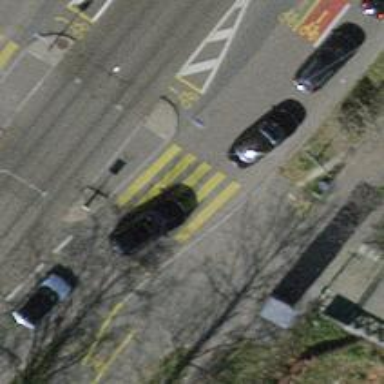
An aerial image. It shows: Kerb serving as barrier.